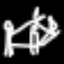
Label: bed